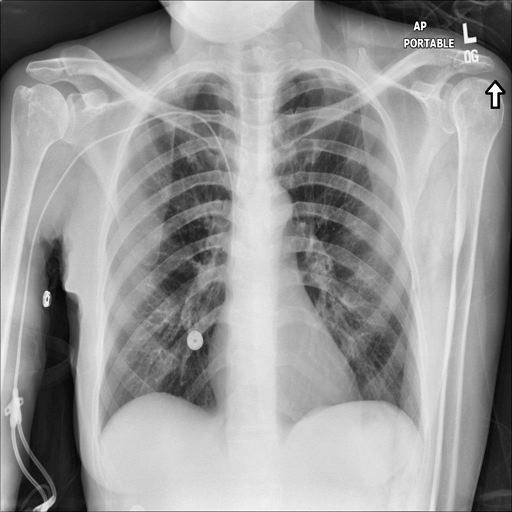
Finding: NORMAL